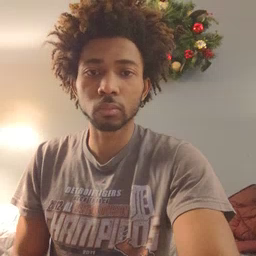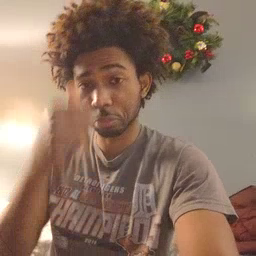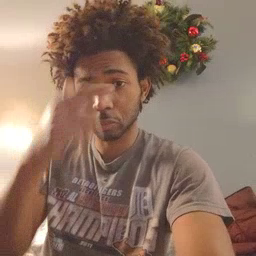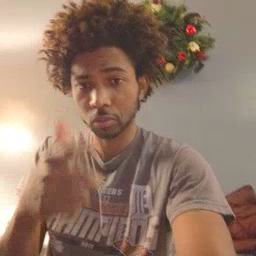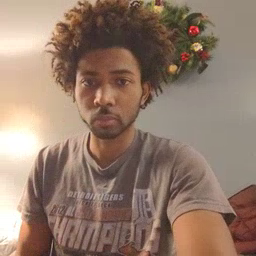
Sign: brother